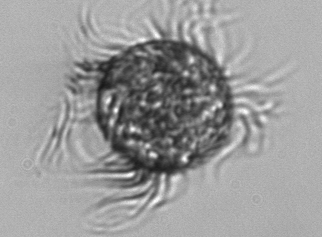
Label: Pelagostrobilidium